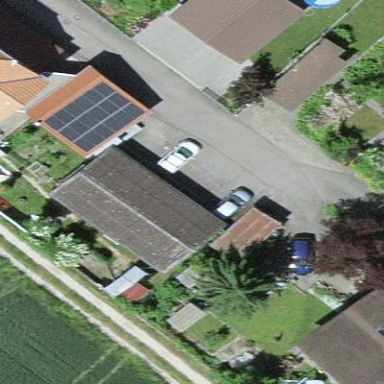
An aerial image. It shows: Garage building.